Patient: sex M, age 75
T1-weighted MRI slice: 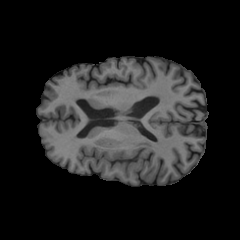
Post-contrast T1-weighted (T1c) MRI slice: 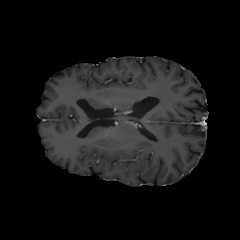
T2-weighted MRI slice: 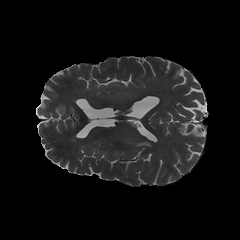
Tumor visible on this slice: yes
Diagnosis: Glioblastoma, IDH-wildtype
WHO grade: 4